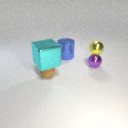
small brown rubber sphere in front of large blue metal cylinder